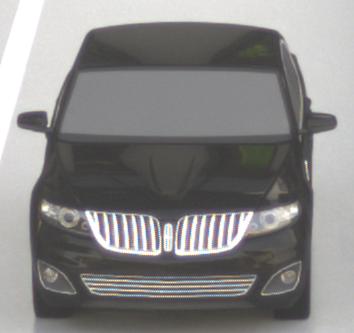
Make: Lincoln
Model: MKS
Detailed model: -
Model produced from: 2008
Model produced until: 2011
Doors: 4
Color: black
Road condition: wet road
Daytime: sunrise or sunset
Contrast: medium contrast